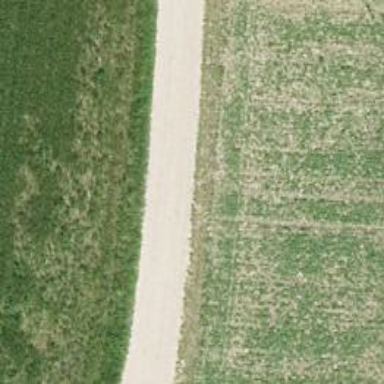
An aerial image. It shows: Gravel track with grade 2 quality.